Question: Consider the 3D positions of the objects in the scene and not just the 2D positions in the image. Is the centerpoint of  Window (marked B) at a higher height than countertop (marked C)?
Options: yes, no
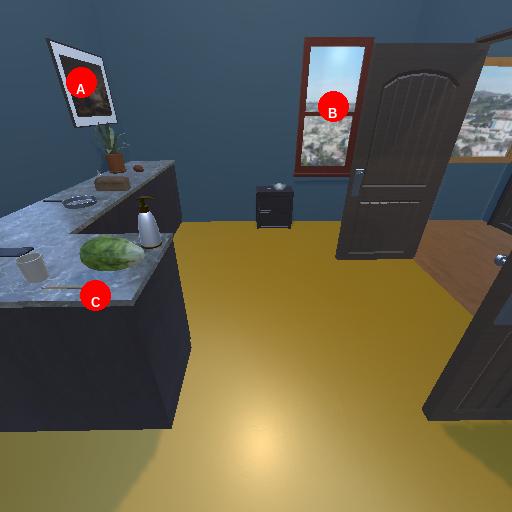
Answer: yes